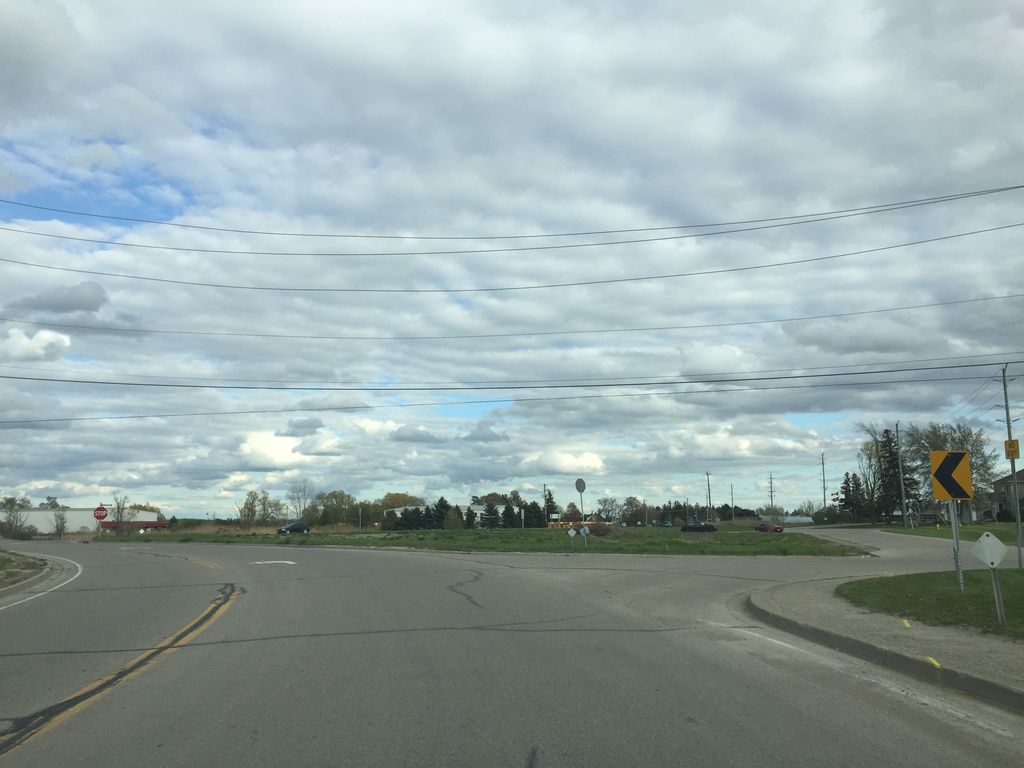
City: kitchener-waterloo